Interaction volume radius: 10 \u00c5
Interaction volume height: 25 \u00c5
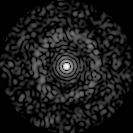
Disorder parameter: 0.8292